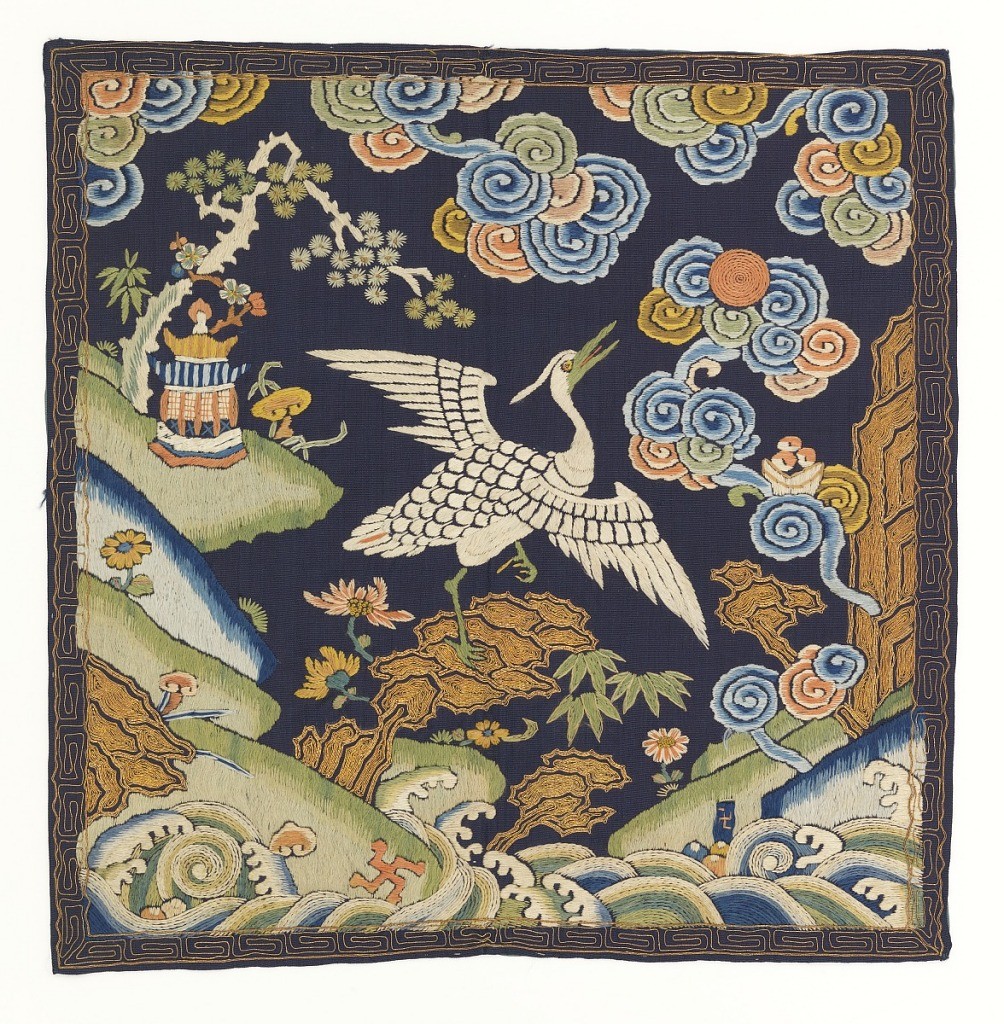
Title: Rank badge
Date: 19th century
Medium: silk, metallic yarns Technique: embroidered in satin and couching stitches on ribbed plain weave
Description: Rank badge of a sixth-rank civil official. A white egret in the center is surrounded by swirling clouds, waves, a small pagoda under a tree, and auspicious symbols.